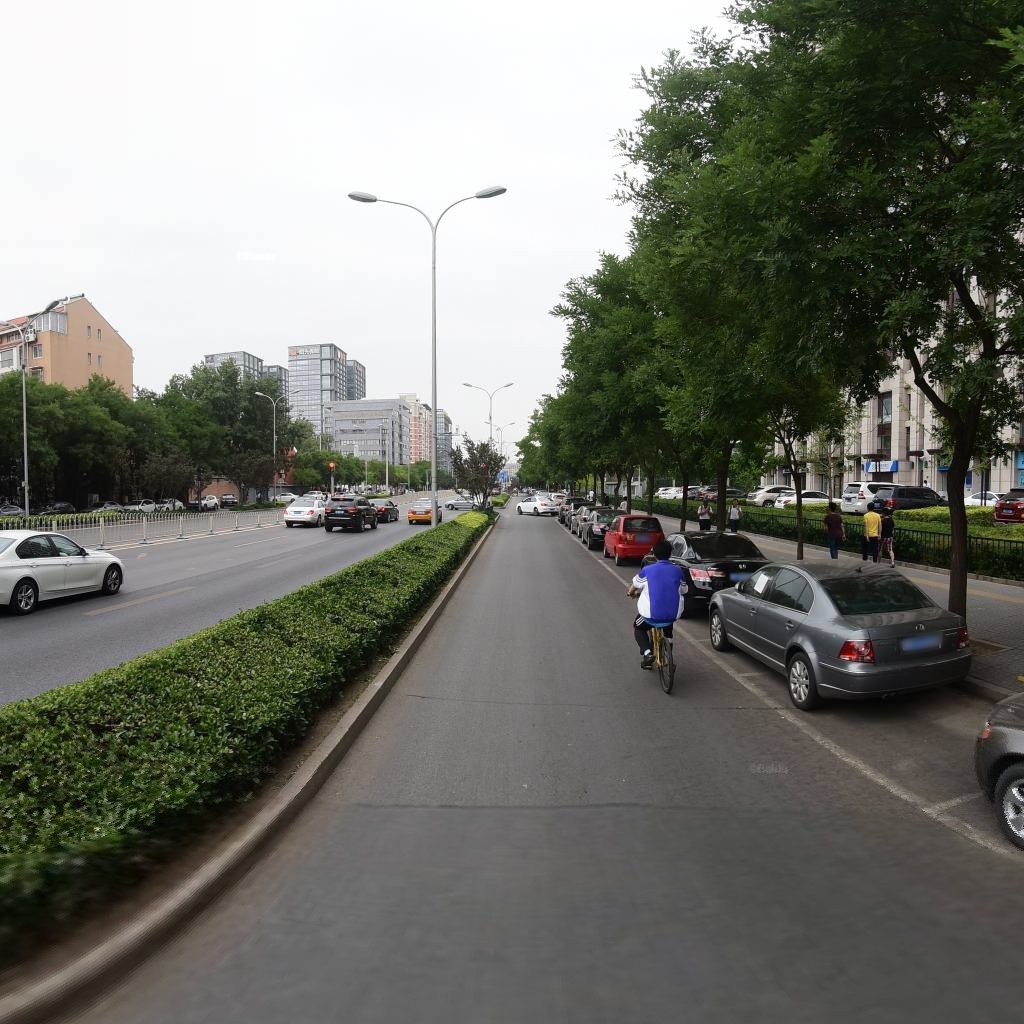
Region: Haidian
Road damage annotations: transverse crack